Question: In the most basic sense, what is a Tab Control?
---
I am looking into creating one from scratch (I have many good reasons for this and simply extending existing ones won't make me feel better). But I am not sure how they are made.
Is a Tab Control just a bunch of Panels, inside a main Panel? Here's a picture of what I mean...

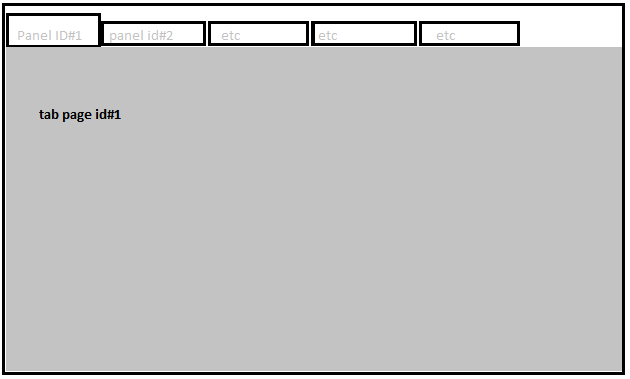
Answer: At it's core, TabControl is a simple control. Nothing but a row of rectangles with text on them. It is Winforms that adds the TabPage class, a scrollable container control that adds the ability to hide controls. Derived from the Panel class.
It bulks up with features that you can arbitrarily drop. Like rendering in a way that's compatible with the active visual styles theme that the user selected. And dealing with an app that asks for more tabs than can fit in a row. And implementing both keyboard and mouse navigation. And implementing transparency so the parent window content is visible behind the tabs.
It is so simple that the need to implement your own is rare :)